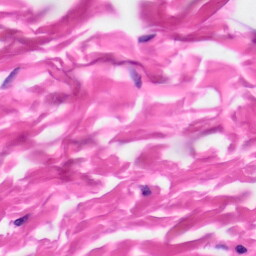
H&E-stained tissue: Skin